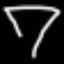
Label: diamond